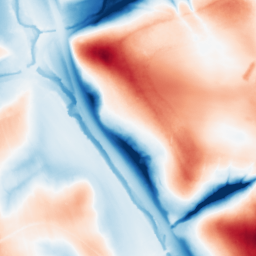
Category: edge_preserving
Decomposition family: guided
Decomposition parameters: radius: 32
eps: 0.1
Upsampling method: linear_exact
Upsampling parameters: scale: 2
Upsampling scale: 2